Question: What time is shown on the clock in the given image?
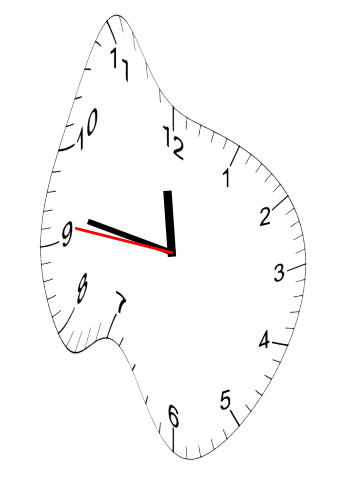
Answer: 11:46:46